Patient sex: M
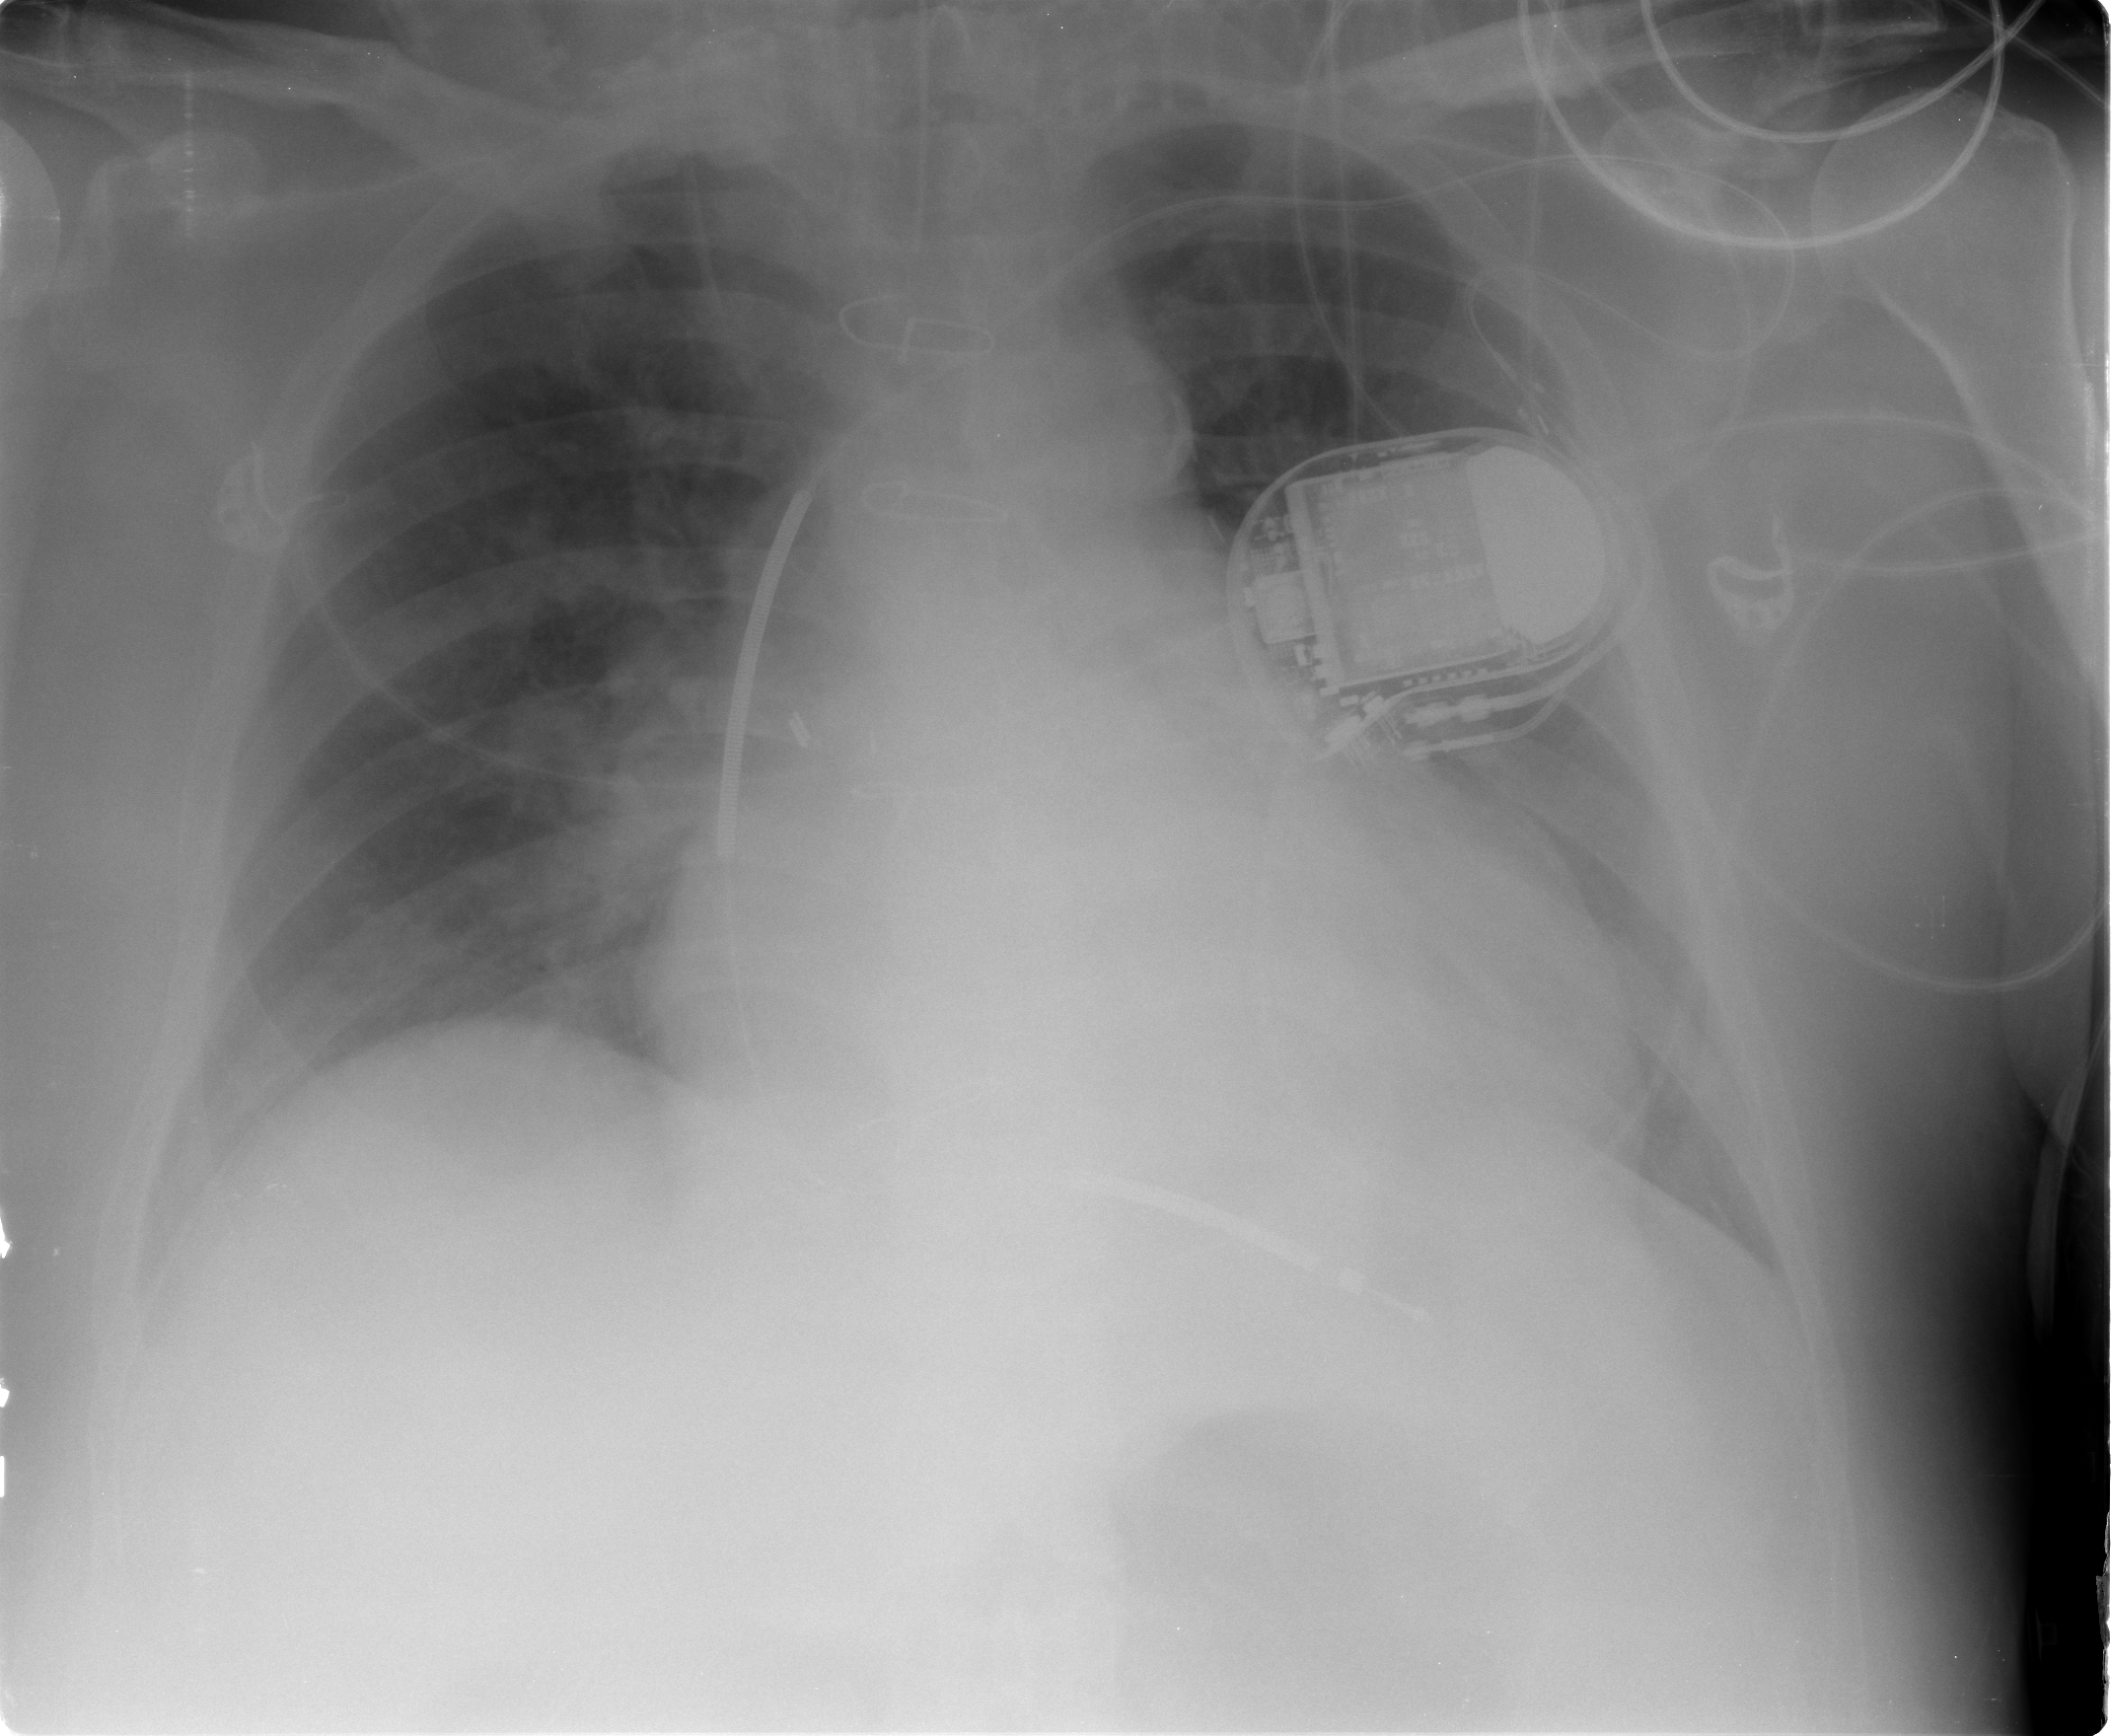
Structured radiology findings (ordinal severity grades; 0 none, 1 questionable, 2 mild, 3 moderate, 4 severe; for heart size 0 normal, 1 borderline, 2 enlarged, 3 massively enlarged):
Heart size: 2
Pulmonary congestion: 2
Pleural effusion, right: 0
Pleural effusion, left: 0
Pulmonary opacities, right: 1
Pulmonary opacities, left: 0
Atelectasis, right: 0
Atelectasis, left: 0